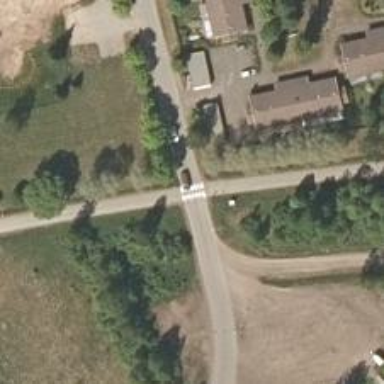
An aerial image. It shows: Marked asphalt footway with shared cycleway crossing.